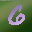
Label: 6